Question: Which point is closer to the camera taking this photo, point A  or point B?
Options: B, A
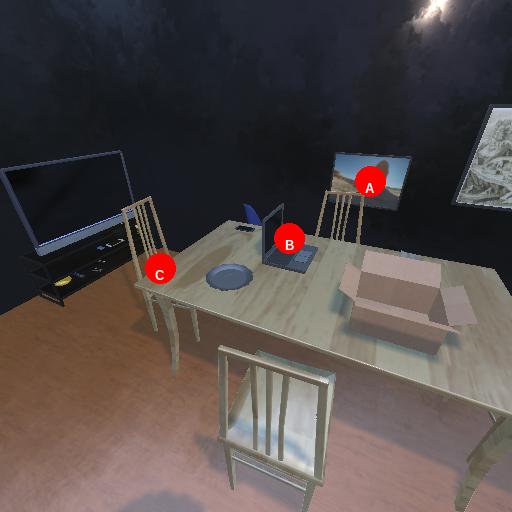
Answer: B